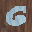
Label: 6